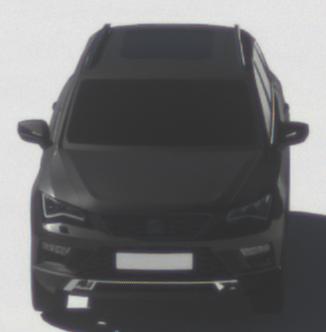
Make: SEAT
Model: Ateca 1.0 TSI Ecomotive
Detailed model: Ateca (5FP)
Model produced from: 2016/08
Model produced until: 2018/08
Doors: 5
Color: black
Road condition: dry road
Daytime: midday
Contrast: high contrast